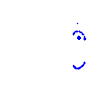
Particle: pion